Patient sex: F
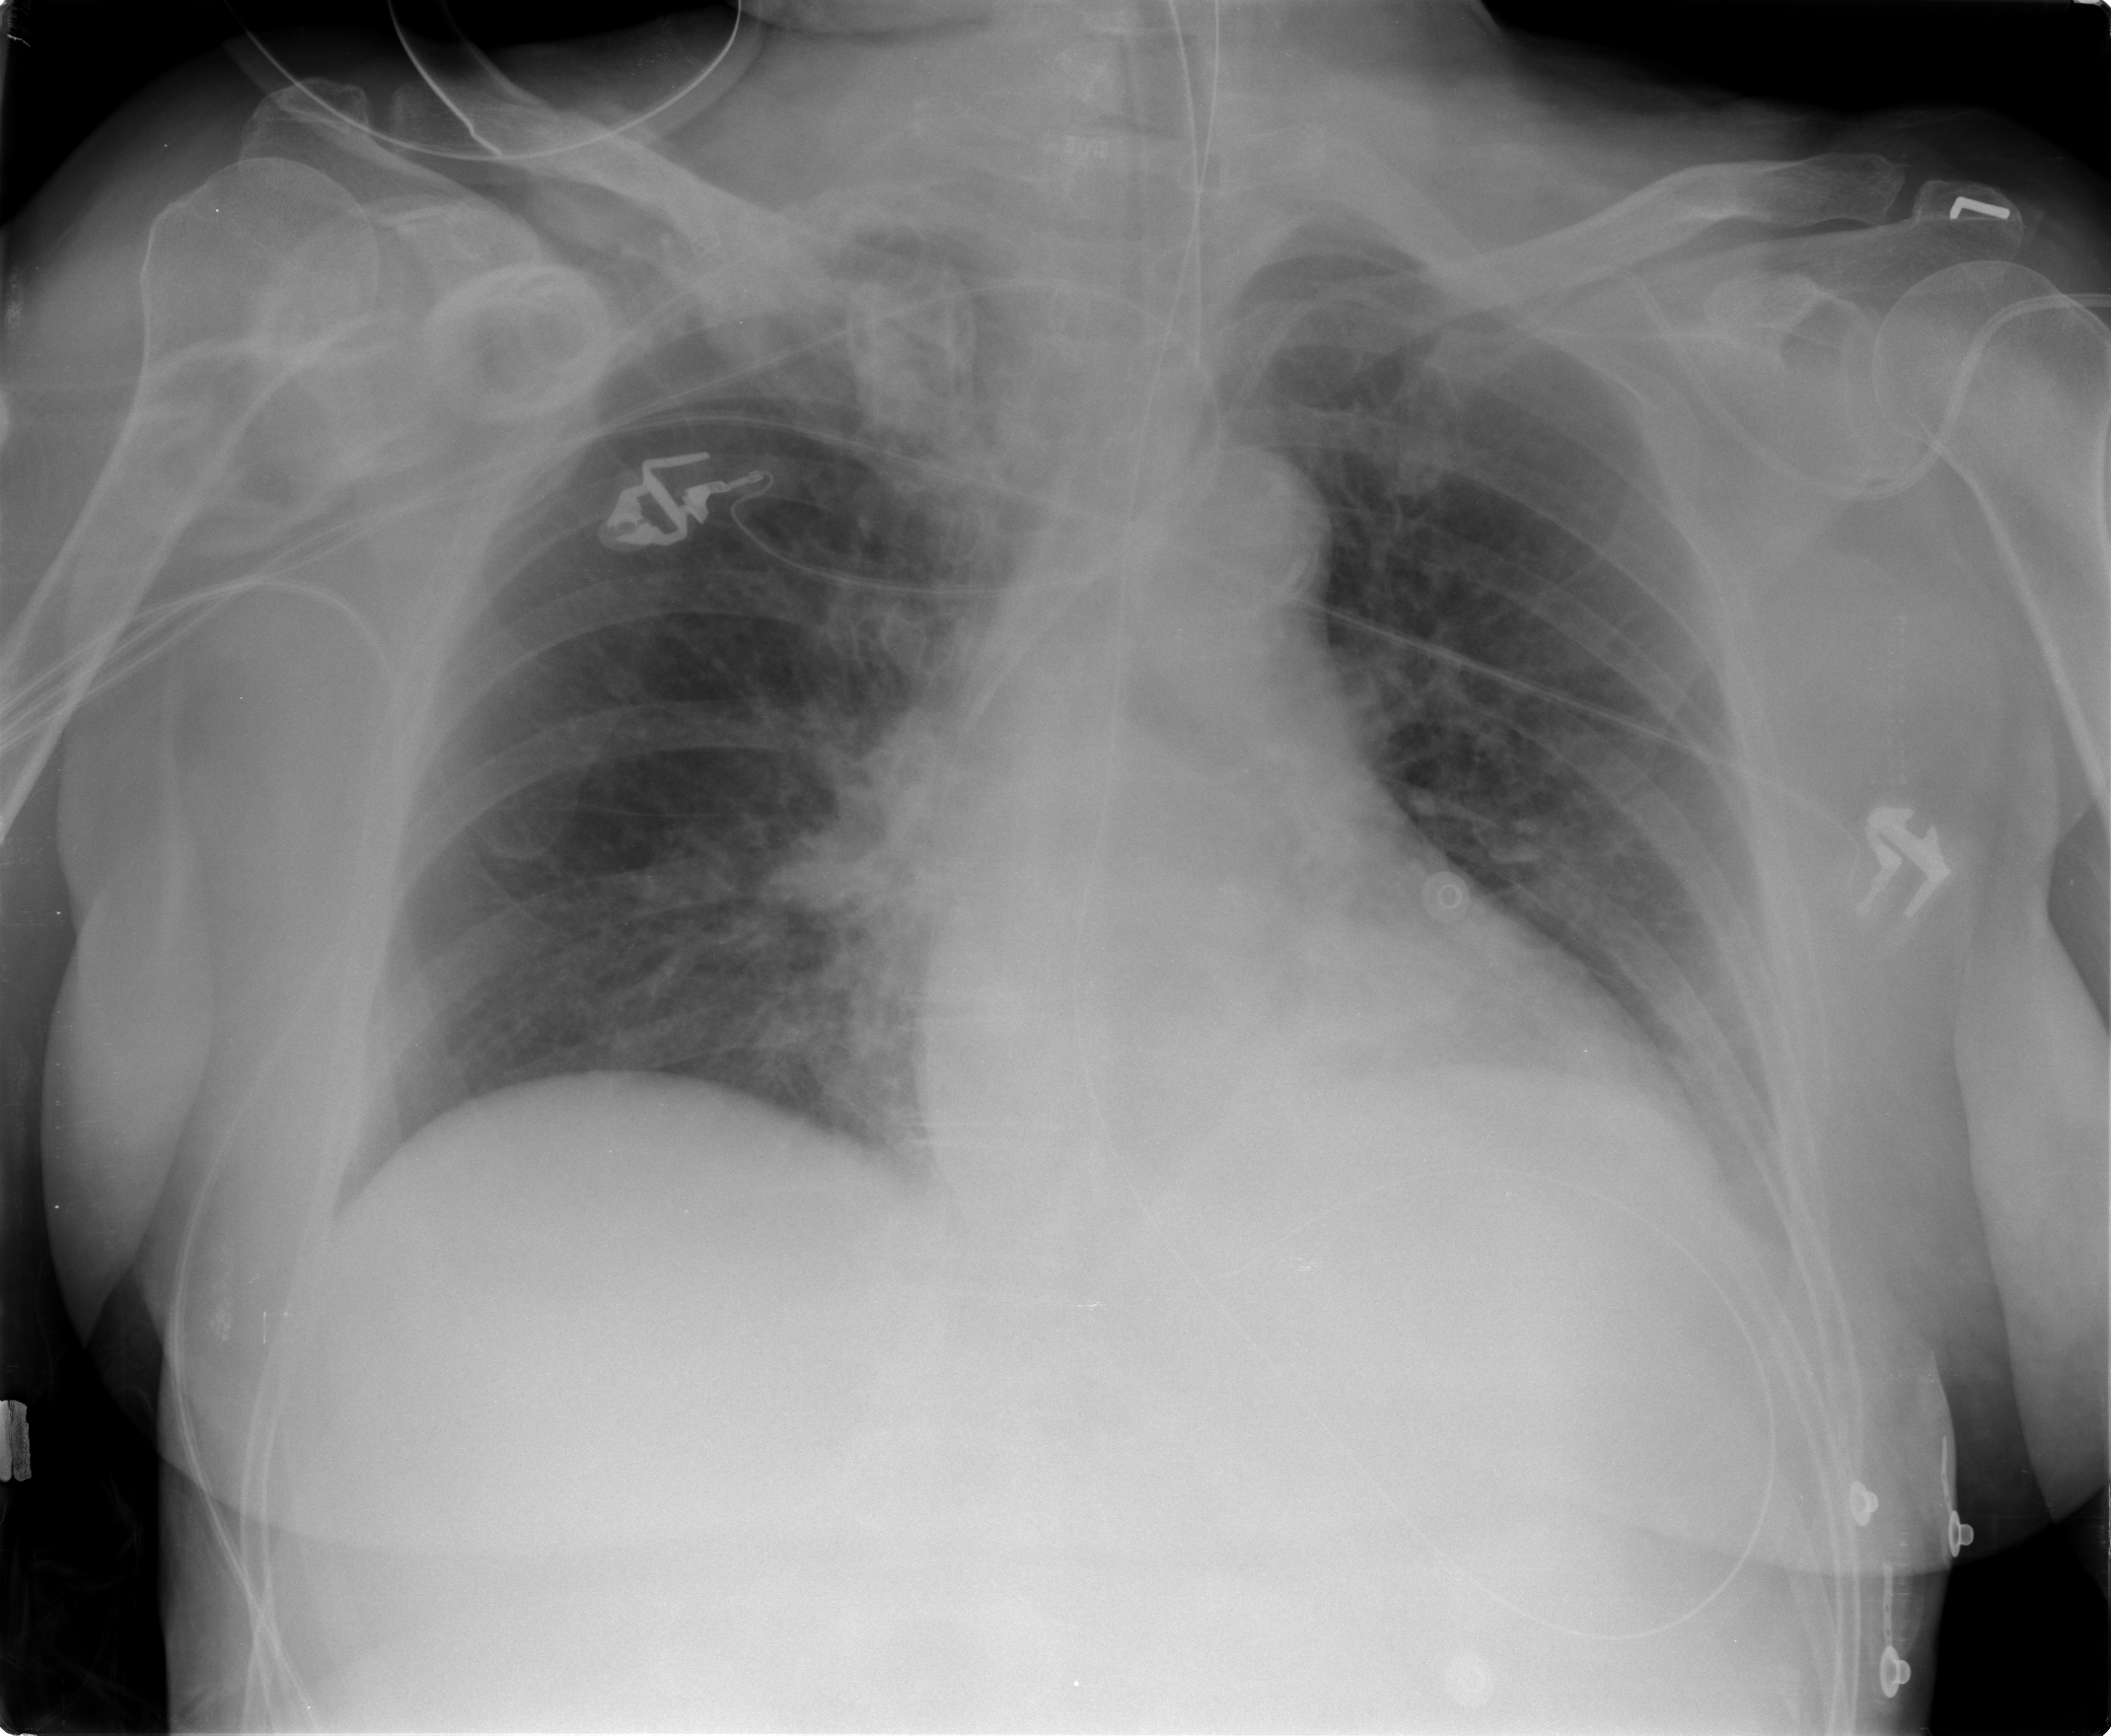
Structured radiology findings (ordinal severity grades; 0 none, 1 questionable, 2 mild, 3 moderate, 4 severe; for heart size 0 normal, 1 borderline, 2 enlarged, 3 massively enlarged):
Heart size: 1
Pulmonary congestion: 1
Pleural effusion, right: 0
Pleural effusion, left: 2
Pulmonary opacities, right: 1
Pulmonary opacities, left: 1
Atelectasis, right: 1
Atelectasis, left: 2